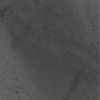
Label: not_dusty